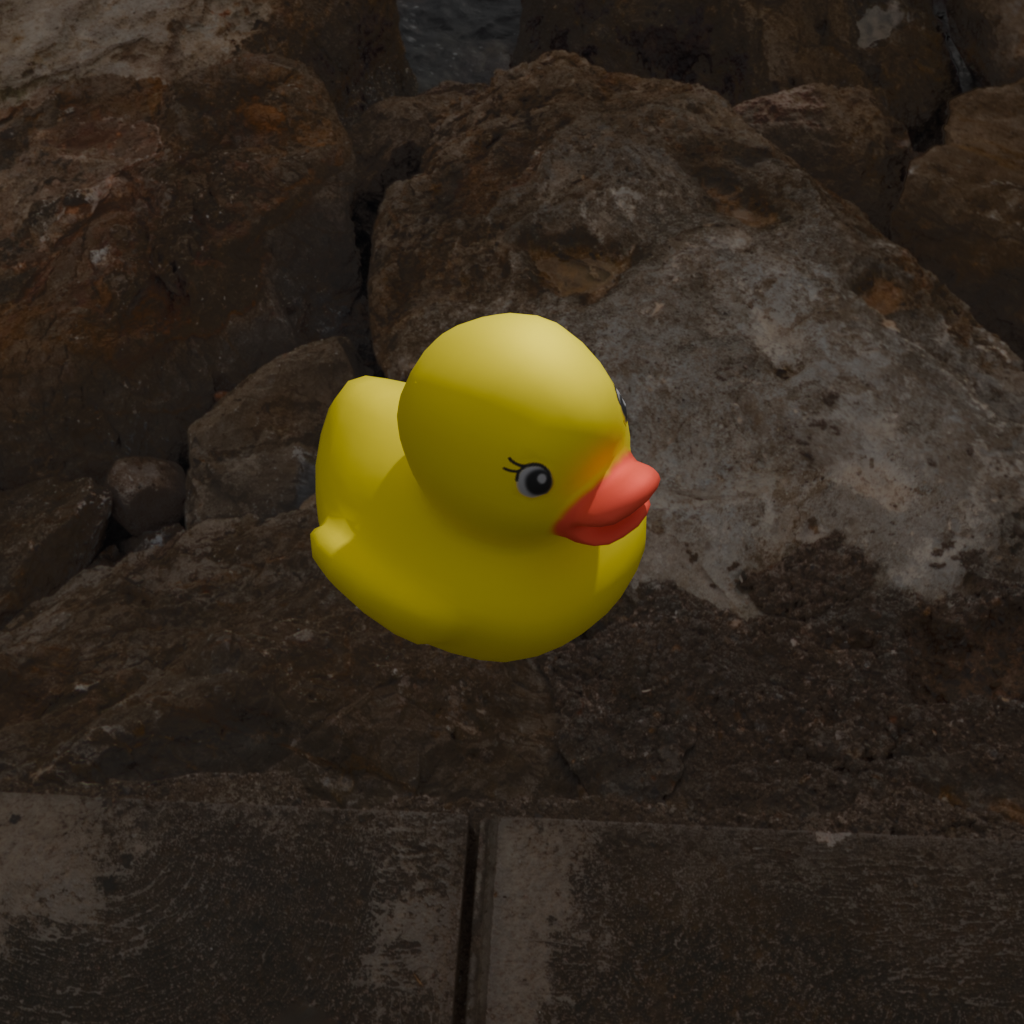
an image of a yellow rubber duck seen from <front_right_top> in a rocky pier extending into calm sea with a dramatic cloudy sky at sunset.